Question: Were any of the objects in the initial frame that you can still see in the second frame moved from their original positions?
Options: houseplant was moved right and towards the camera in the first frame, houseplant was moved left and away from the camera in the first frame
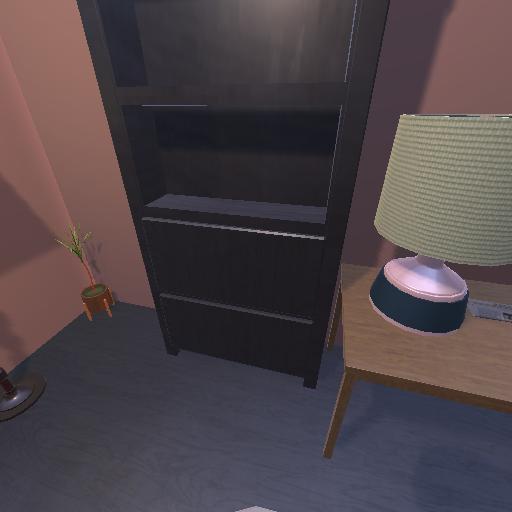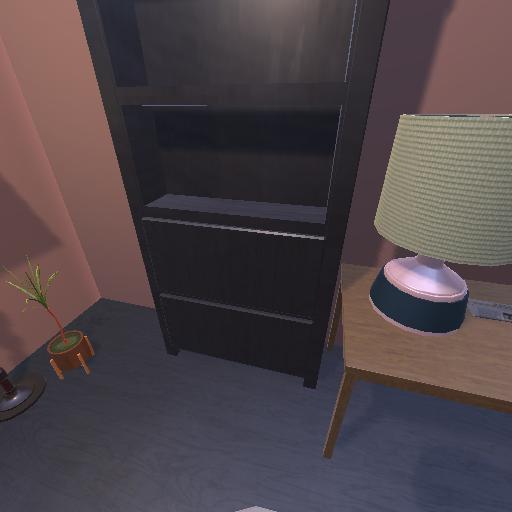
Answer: houseplant was moved right and towards the camera in the first frame